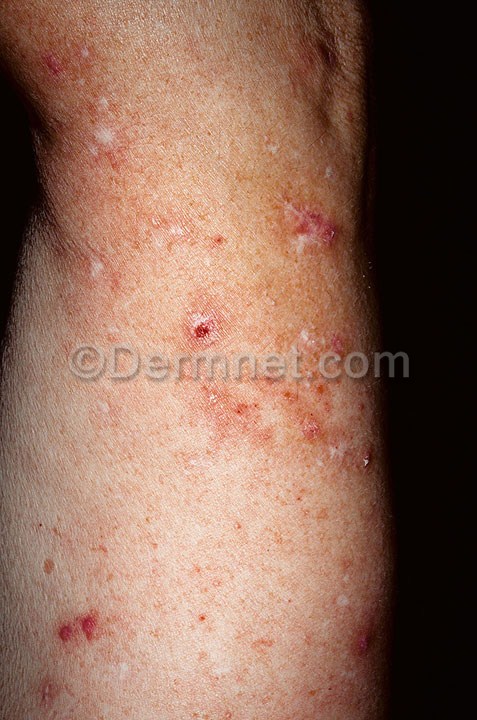
Disease: Eczema Photos